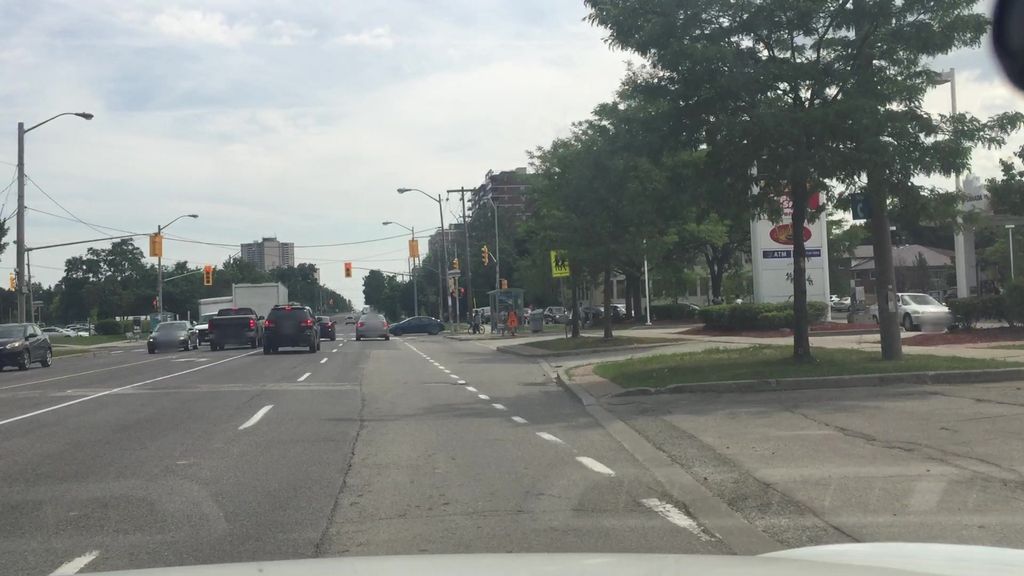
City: toronto